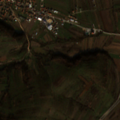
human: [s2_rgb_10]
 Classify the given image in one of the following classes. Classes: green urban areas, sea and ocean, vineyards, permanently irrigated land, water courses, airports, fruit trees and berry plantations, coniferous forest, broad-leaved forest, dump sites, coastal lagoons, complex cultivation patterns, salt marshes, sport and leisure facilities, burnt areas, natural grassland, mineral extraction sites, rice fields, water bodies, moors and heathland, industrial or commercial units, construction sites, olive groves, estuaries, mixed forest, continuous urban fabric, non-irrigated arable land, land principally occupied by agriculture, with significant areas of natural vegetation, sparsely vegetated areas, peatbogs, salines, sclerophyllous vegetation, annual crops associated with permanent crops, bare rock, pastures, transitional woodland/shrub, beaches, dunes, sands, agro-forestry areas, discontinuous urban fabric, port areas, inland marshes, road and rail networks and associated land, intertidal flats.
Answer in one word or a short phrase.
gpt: discontinuous urban fabric, non-irrigated arable land, complex cultivation patterns, land principally occupied by agriculture, with significant areas of natural vegetation